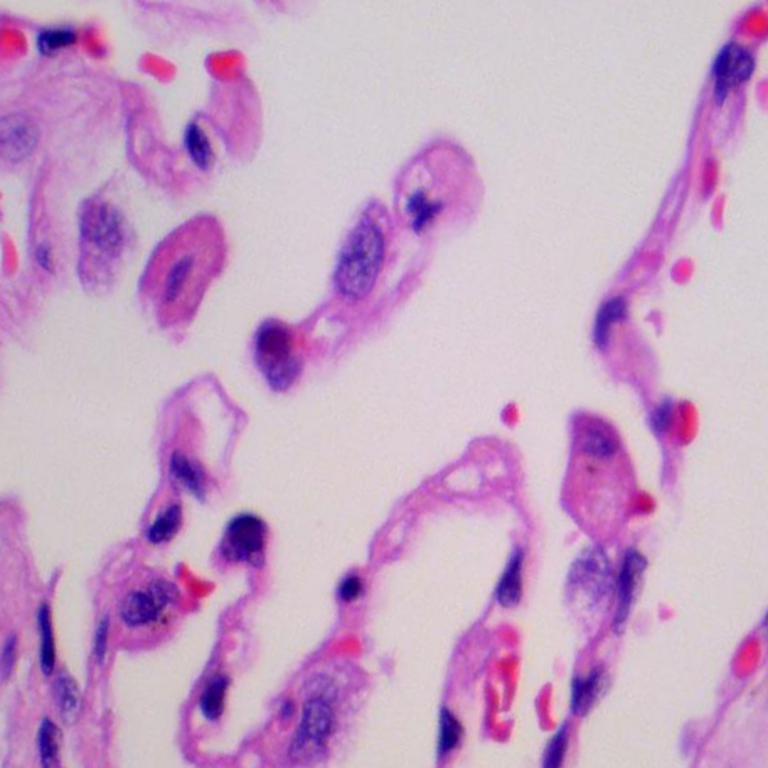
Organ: lung
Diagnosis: benign